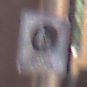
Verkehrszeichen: EndeFussgaengerzone
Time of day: MorningAfternoon
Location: Outdoor (Urban)
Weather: Clear
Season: NotSpecified
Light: Natural